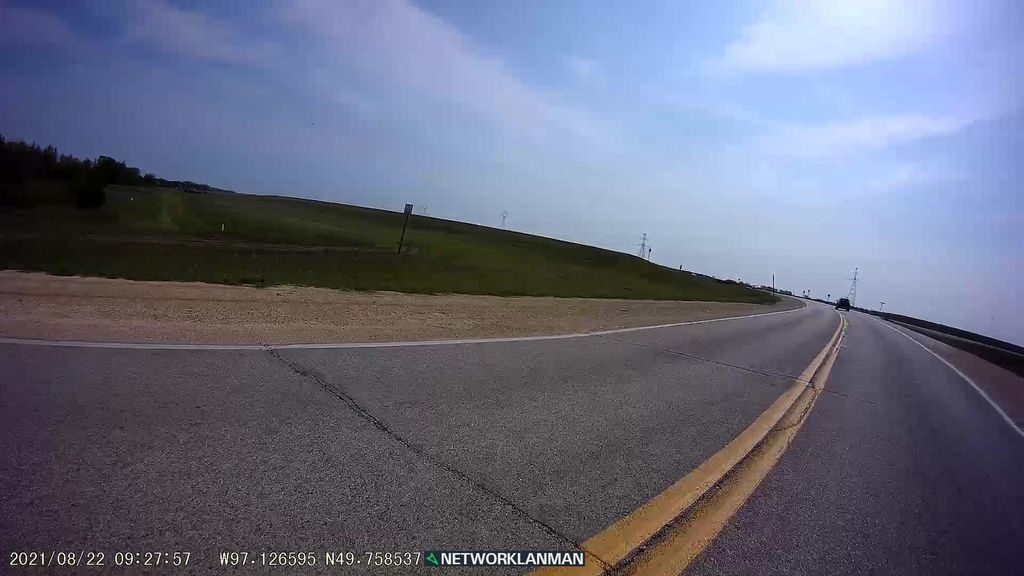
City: winnipeg